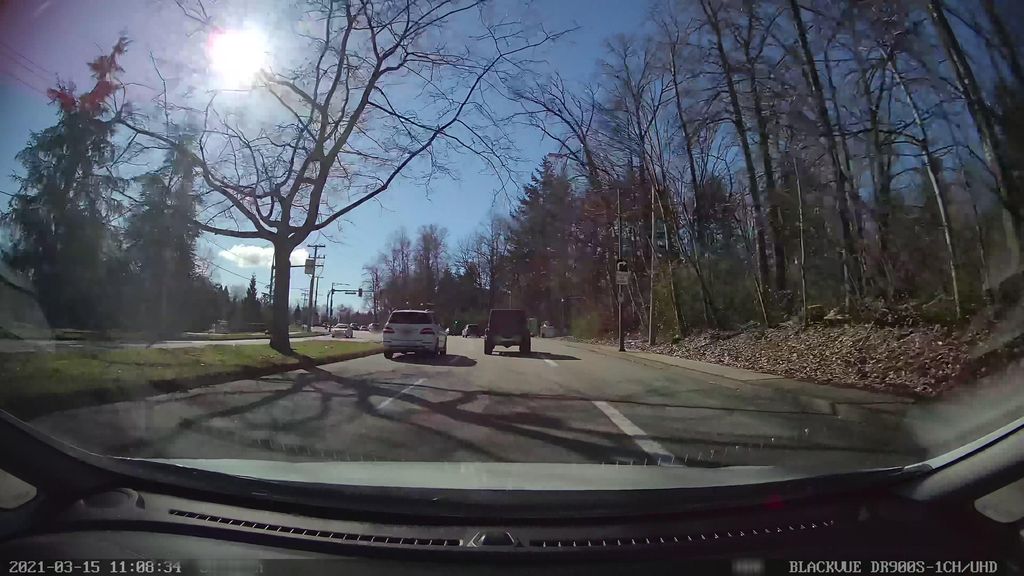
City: vancouver